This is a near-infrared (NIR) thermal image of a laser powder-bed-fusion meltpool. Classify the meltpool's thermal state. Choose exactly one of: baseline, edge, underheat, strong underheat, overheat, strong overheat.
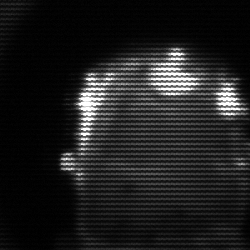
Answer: baseline